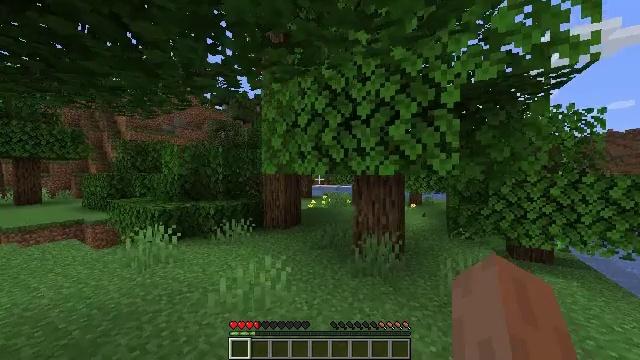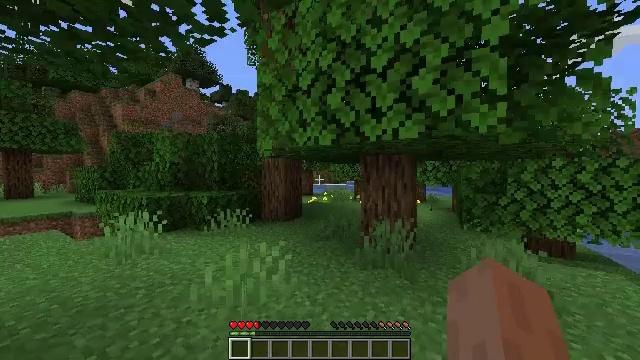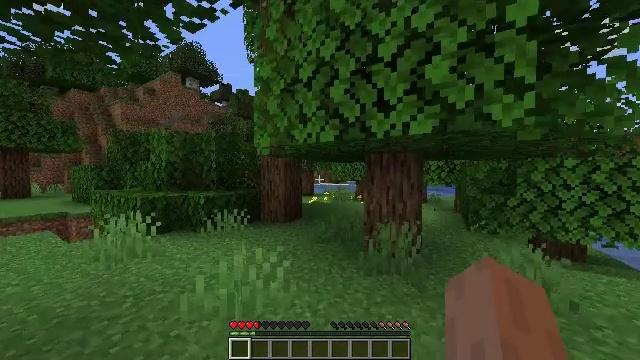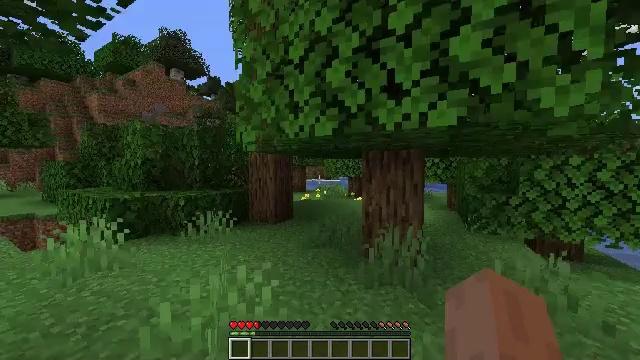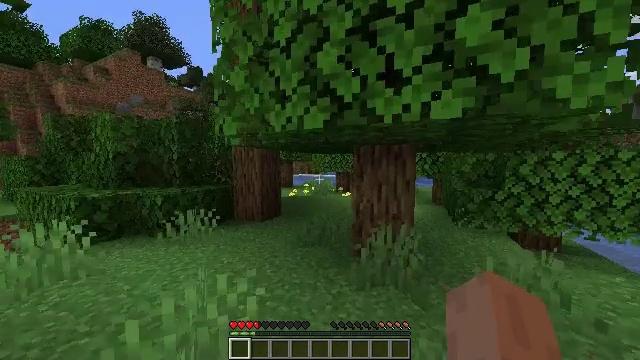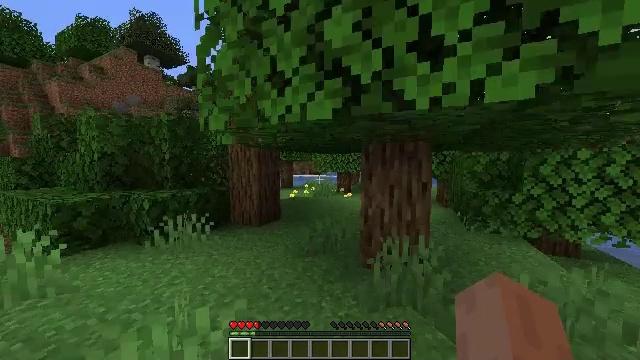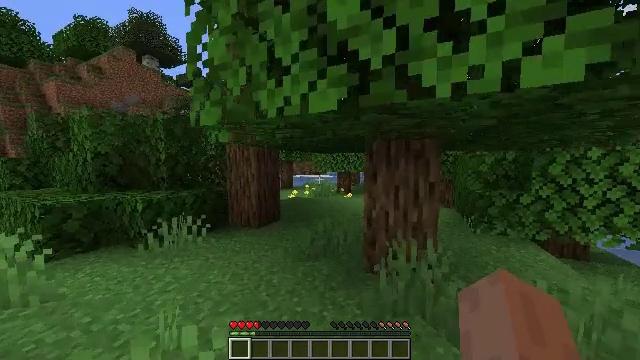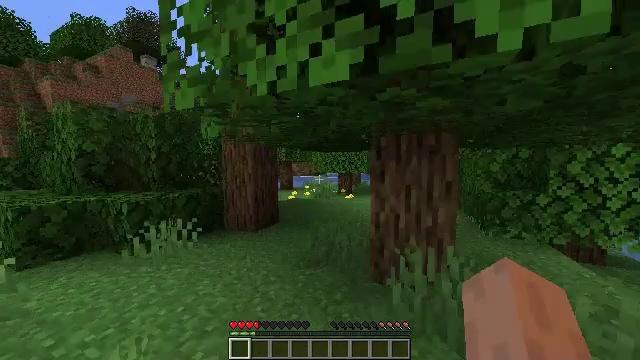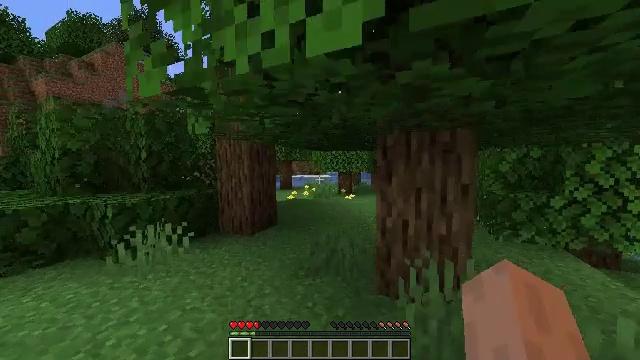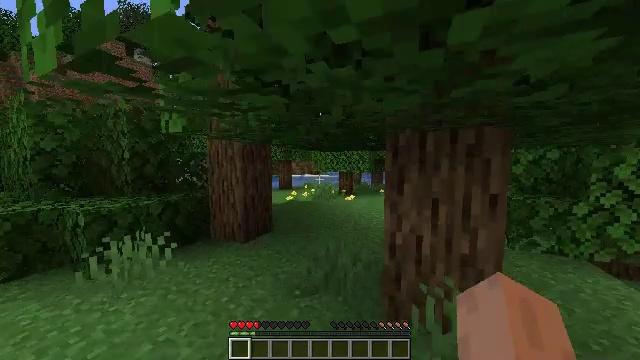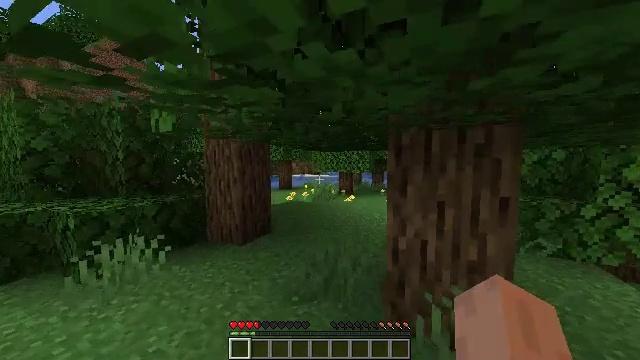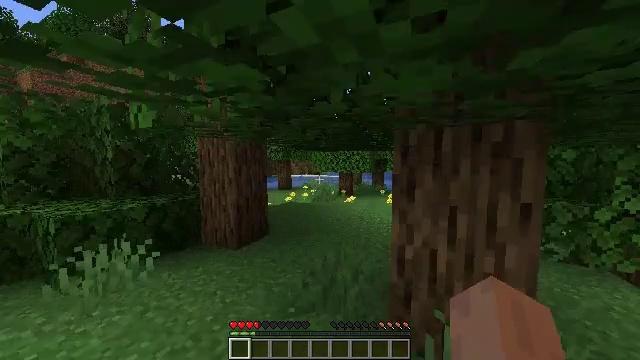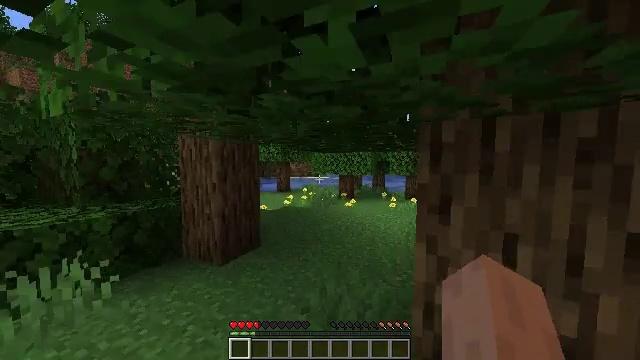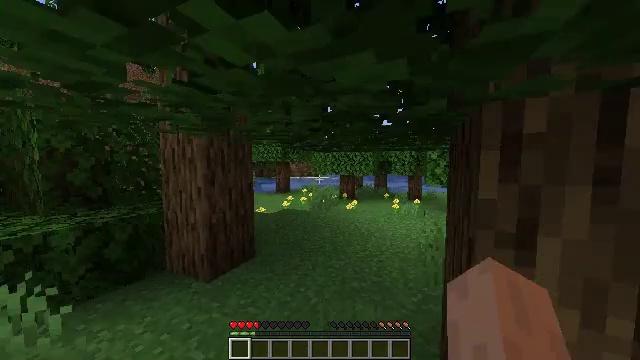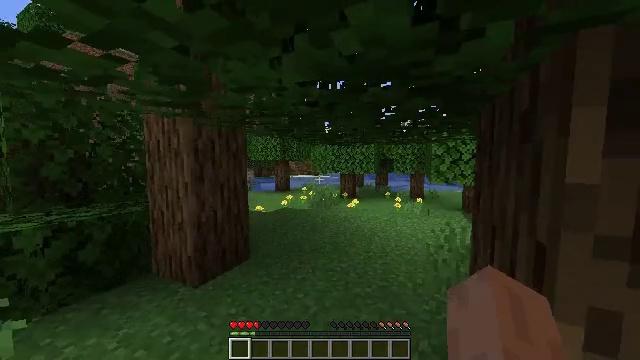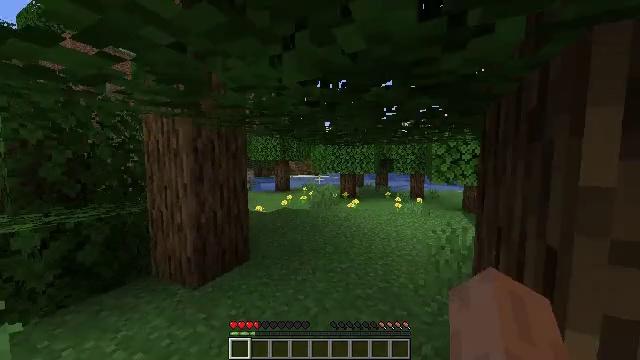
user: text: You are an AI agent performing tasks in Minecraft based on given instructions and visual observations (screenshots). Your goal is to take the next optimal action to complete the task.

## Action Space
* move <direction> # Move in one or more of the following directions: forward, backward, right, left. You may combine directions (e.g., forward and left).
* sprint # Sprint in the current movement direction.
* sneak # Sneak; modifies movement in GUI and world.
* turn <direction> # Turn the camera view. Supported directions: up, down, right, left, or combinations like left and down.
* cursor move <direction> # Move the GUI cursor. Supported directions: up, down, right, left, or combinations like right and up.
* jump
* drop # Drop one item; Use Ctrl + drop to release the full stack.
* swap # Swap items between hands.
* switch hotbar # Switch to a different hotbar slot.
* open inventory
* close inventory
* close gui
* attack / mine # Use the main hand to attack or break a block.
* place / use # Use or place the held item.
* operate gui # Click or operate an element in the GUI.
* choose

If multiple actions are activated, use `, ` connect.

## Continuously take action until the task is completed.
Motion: motion action
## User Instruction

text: Break the birch leaves block.
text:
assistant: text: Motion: move forward, sprint
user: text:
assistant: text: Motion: move forward, sprint
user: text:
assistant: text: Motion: move forward, sprint, turn right
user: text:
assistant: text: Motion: move forward, sprint, turn right and down
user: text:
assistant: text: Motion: move forward, sprint
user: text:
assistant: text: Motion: move forward, sprint
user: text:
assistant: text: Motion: move forward, sprint
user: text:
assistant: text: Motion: move forward, sprint
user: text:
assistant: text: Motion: move forward, sprint
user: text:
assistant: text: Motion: move forward, sprint
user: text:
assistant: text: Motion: move forward, sprint
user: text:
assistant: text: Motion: move forward, sprint, jump
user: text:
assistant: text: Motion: move forward, sprint, jump
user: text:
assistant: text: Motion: move forward, sprint, jump
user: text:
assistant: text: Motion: move forward, sprint
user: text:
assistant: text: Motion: move forward, sprint, jump
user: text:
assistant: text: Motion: move forward, sprint, jump
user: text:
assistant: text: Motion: move forward, sprint
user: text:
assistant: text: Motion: move forward, sprint
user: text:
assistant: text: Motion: move forward, sprint, jump
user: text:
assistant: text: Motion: move forward, sprint, jump
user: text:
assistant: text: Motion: move forward, sprint
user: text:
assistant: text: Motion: move forward, sprint, jump
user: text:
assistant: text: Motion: move forward, sprint, turn left, jump
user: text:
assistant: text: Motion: move forward, sprint, turn left
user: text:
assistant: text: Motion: move forward, sprint, turn left
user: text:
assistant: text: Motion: move forward, sprint, turn left
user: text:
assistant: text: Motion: move forward, sprint
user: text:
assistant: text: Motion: move forward, sprint
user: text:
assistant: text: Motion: move forward, sprint